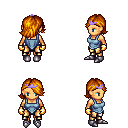
a pixel art fantasy rpg character, female body template, human, tanned skin, blue vest, gold greaves, dark blonde swoop hairstyle, purple tiara, gold gloves, metal boots, four views (front, back, left, right), 2x2 character sprite sheet, small pixel art, hard edges, no anti-aliasing